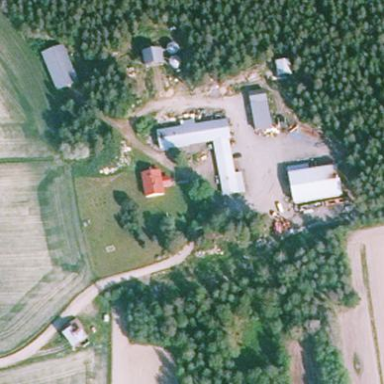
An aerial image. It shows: Farmyard area.